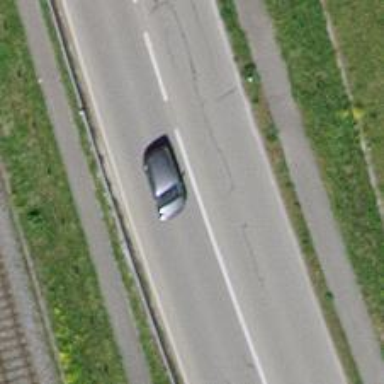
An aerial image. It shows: Primary highway with asphalt surface. There is cycle track on the right.